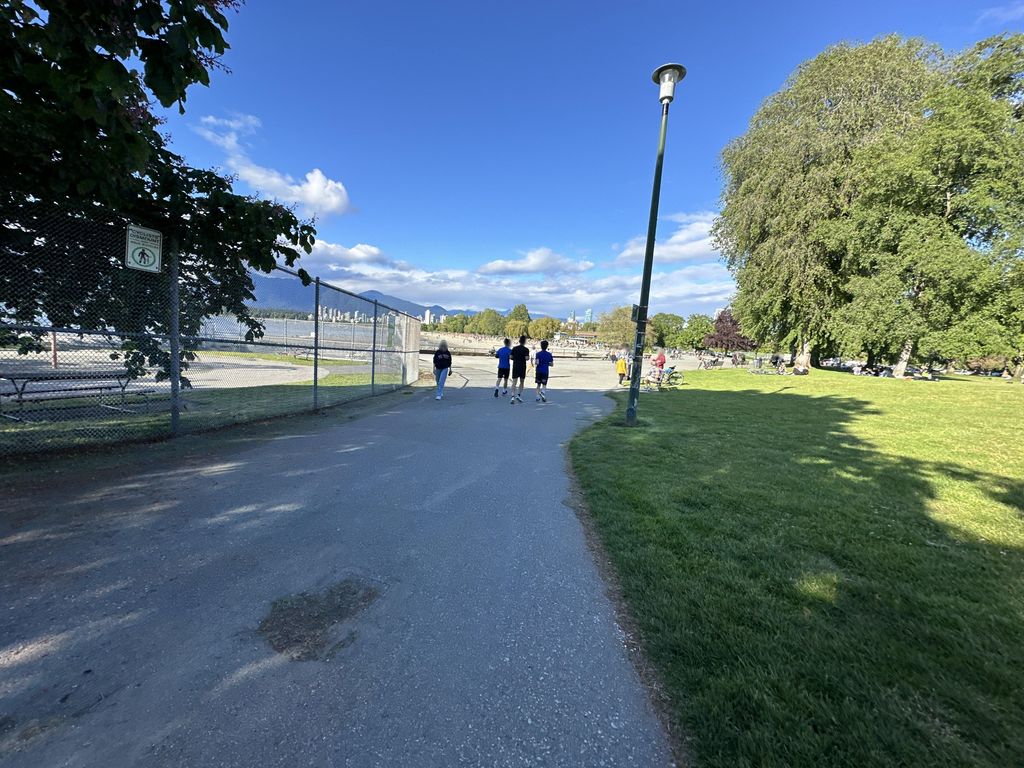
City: vancouver